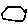
Label: hexagon